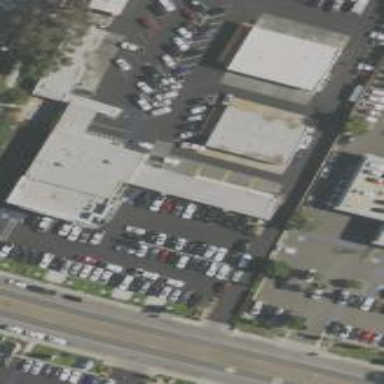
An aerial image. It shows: Building used for car shop.